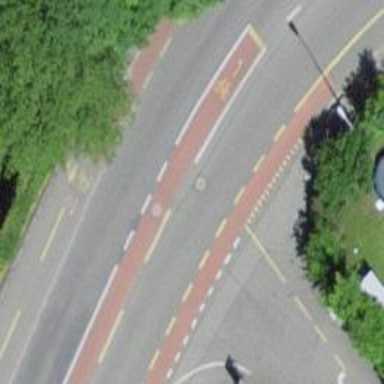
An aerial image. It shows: Primary road with asphalt surface. There are sidewalks on both sides and cycle track on the left.